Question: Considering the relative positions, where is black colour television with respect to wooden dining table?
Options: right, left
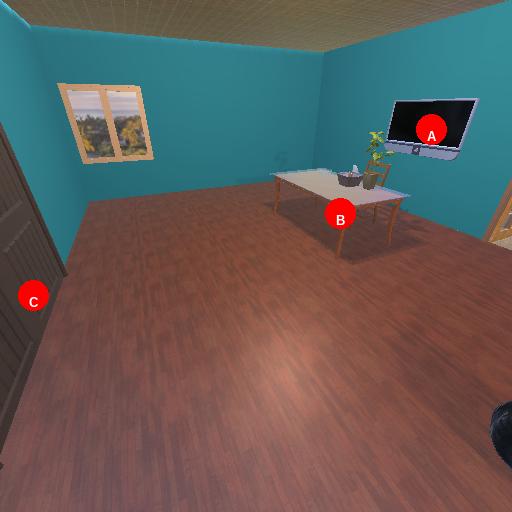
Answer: right